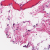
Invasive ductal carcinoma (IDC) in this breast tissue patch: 0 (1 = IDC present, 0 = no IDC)